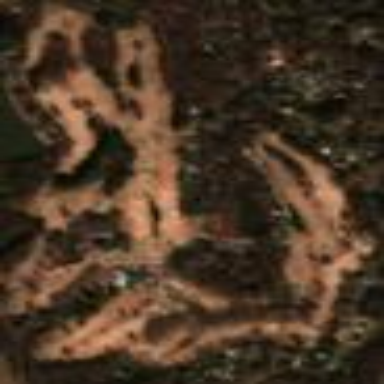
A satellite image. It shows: Golf course.